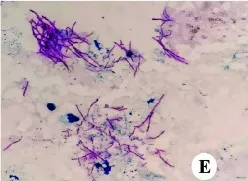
CT scanning and microbiological identification of case 1. (E) Modified acid-fast staining showing filamentous, weakly acid-fast branching bacilli (magnification,x100).
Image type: pathology (acid_fast)